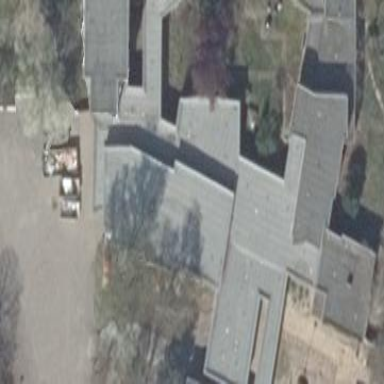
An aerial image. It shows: School building.